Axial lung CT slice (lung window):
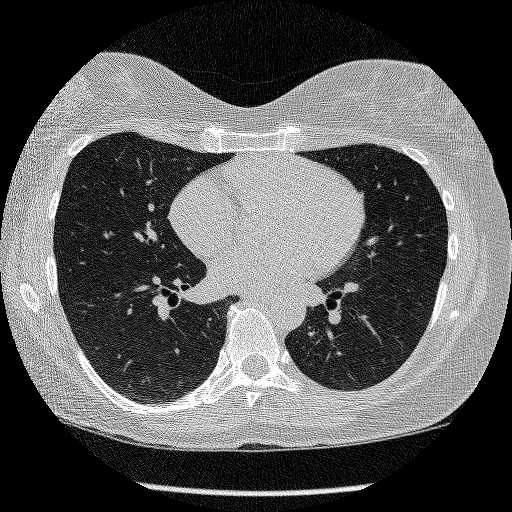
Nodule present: no